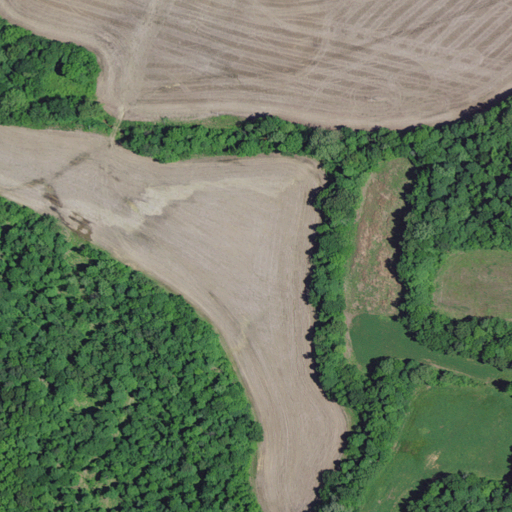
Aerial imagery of valley in Kentucky named Beech Hollow containing deciduous forest, cultivated crops, mixed forest, evergreen forest, and pasture